Question: Am trying to customize the view of Snippet & Title in MapView using <URL> However am not able to Customize the of the snippet.
Any luck?
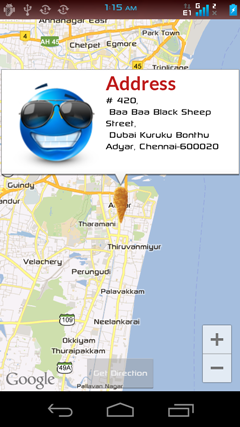
Answer: If you extended the example from CommonsWare, you should have a PopupAdapter which is responsible for displaying your InfoWindow.
I've extended that PopupAdapter to load a Typeface from my assets folder, and set it as the title and snippet views typeface
'''
class PopupAdapter implements InfoWindowAdapter {
LayoutInflater inflater = null;
// Context is most likely the map hosting activity.
// We need this so we get access to the Asset Manager
Context context = null;
PopupAdapter(LayoutInflater inflater, Context context) {
this.inflater = inflater;
this.context = context;
}
@Override
public View getInfoWindow(Marker marker) {
return (null);
}
@Override
public View getInfoContents(Marker marker) {
View popup = inflater.inflate(R.layout.popup, null);
TextView tv = (TextView) popup.findViewById(R.id.title);
tv.setText(marker.getTitle());
// We load a typeface by using the static createFromAssets method
// and provide the asset manager
// and a path to the file within the assets folder
Typeface tf = Typeface.createFromAsset(context.getAssets(),
"GoodDog.otf");
// then set the TextViews typeface
tv.setTypeface(tf);
tv = (TextView) popup.findViewById(R.id.snippet);
tv.setText(marker.getSnippet());
tv.setTypeface(tf);
return (popup);
}
}
'''